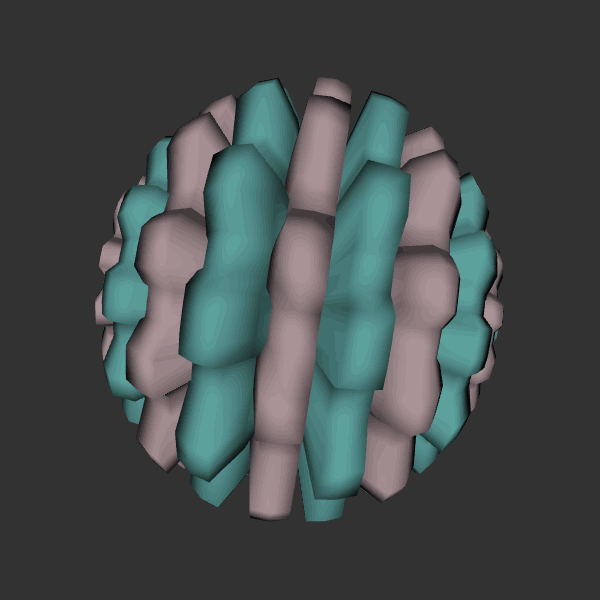
Background: dark